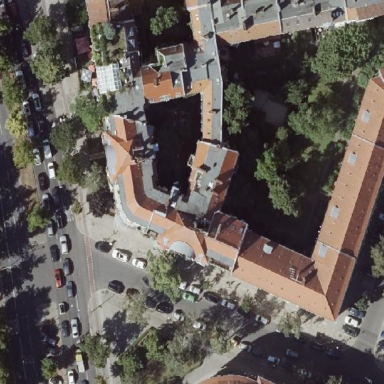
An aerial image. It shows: Building with apartments featuring unique double saltbox roof shape.